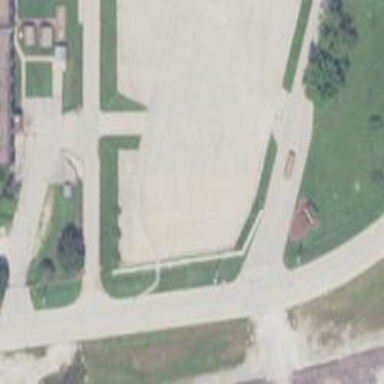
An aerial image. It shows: Image showing helipad at airport.